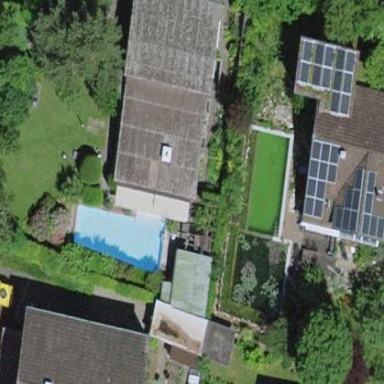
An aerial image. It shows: Simple house.